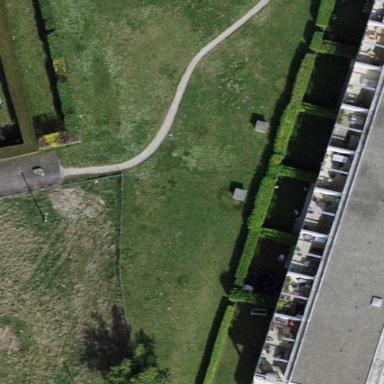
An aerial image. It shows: Garden enclosed by fence.